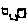
Label: square